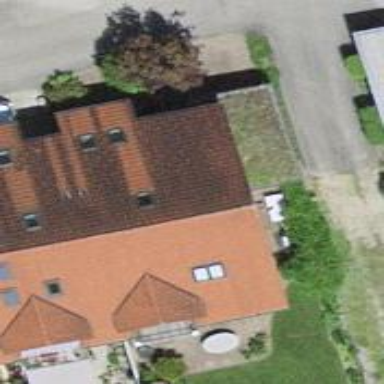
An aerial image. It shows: Residential building.